八年级 · 度量几何学
如图, 一个长方形纸片, 剪去部分后得到一个三角形, 则图中 $\angle 1+\angle 2$ 的度数是

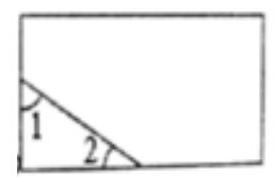
A. $120^{\circ}$
B. $90^{\circ}$
C. $60^{\circ}$
D. $30^{\circ}$
答案: B